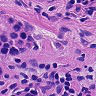
Metastatic tissue present: yes